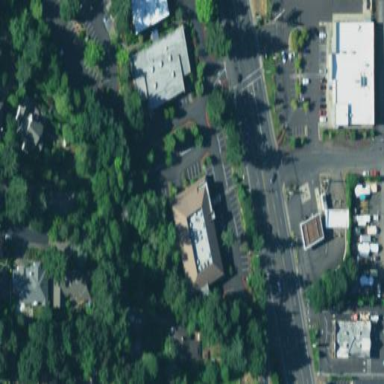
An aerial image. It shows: Parking area.